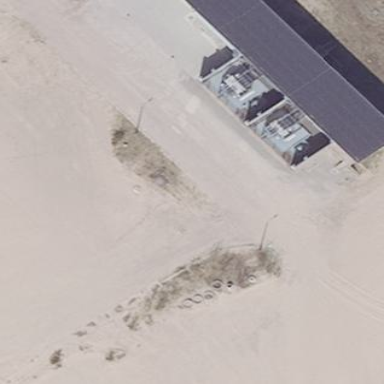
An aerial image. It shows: Industrial substation with power supply facilities.